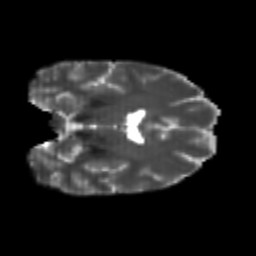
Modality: T2w
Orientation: coronal
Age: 26
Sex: female
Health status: healthy
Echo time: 0.074 s